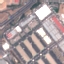
Land use / land cover: Industrial